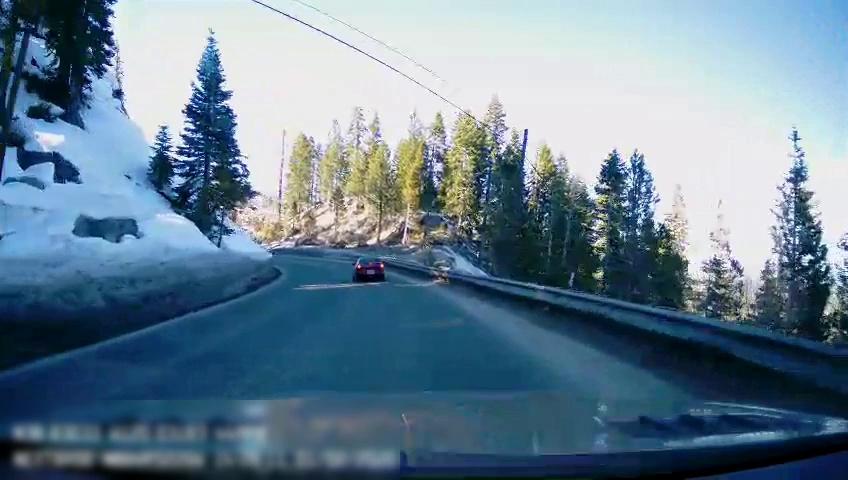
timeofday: Day
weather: Sunny
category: Drivable Space
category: Vehicles | Car
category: Lanes | Opposite Lane